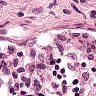
Metastatic tissue present: no